【题型】解答题　【知识点】立体几何　【难度】hard
（本题 18 分）已知四棱锥 \(S-ABCD\) 的底面 \(ABCD\) 为平行四边形.

(1) 若 \(AC, BD\) 交于 \(O\)，\(SO \perp\) 平面 \(ABCD\)，\(SA \perp BD\)，判断 \(ABCD\) 是否为菱形，并说明理由；

(2) 在射线 \(SA, SB, SC\) 上有点 \(A_1, B_1, C_1\)（均与 \(S\) 不重合），三棱锥 \(S-ABC\) 和 \(S-A_1B_1C_1\) 的体积分别为 \(V_{S-ABC}\) 和 \(V_{S-A_1B_1C_1}\)，求证：
\[
\frac{V_{S-ABC}}{V_{S-A_1B_1C_1}} = \frac{SA \cdot SB \cdot SC}{SA_1 \cdot SB_1 \cdot SC_1};
\]

(3) 设 \(K\) 为 \(SC\) 中点，过 \(AK\) 的平面分别与棱 \(SB, SD\) 交于点 \(M, N\)，设四棱锥 \(S-AMKN\) 和 \(S-ABCD\) 的体积分别为 \(V_1, V_2\)，求 \(\frac{V_1}{V_2}\) 的最小值.

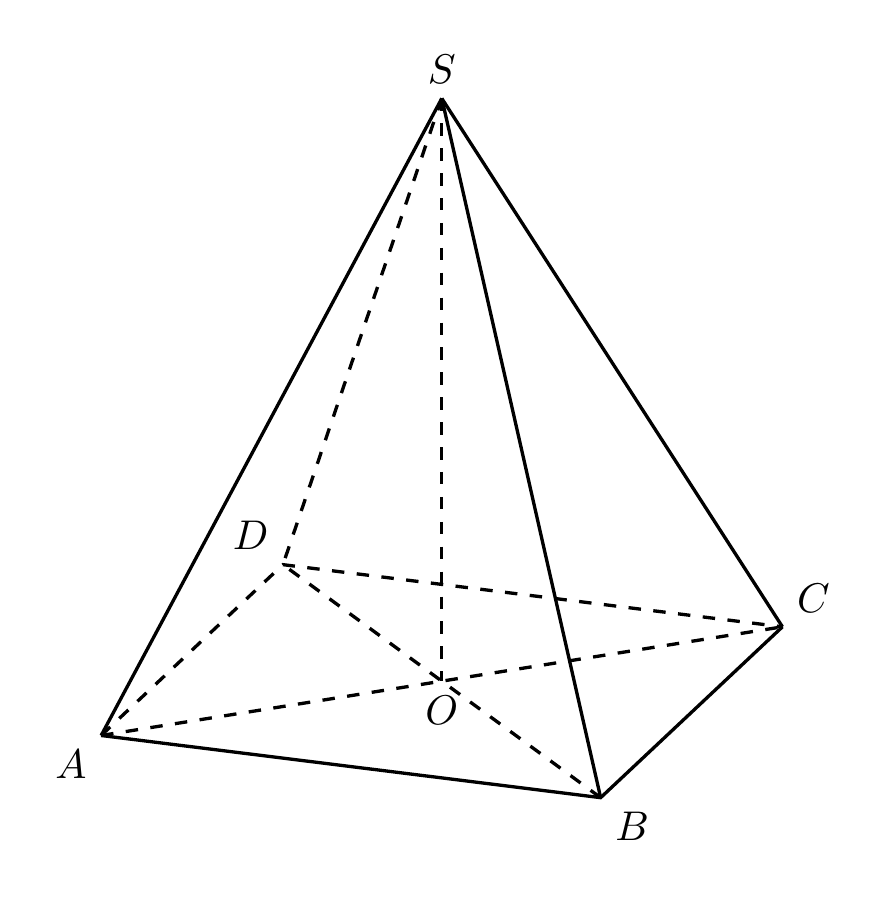
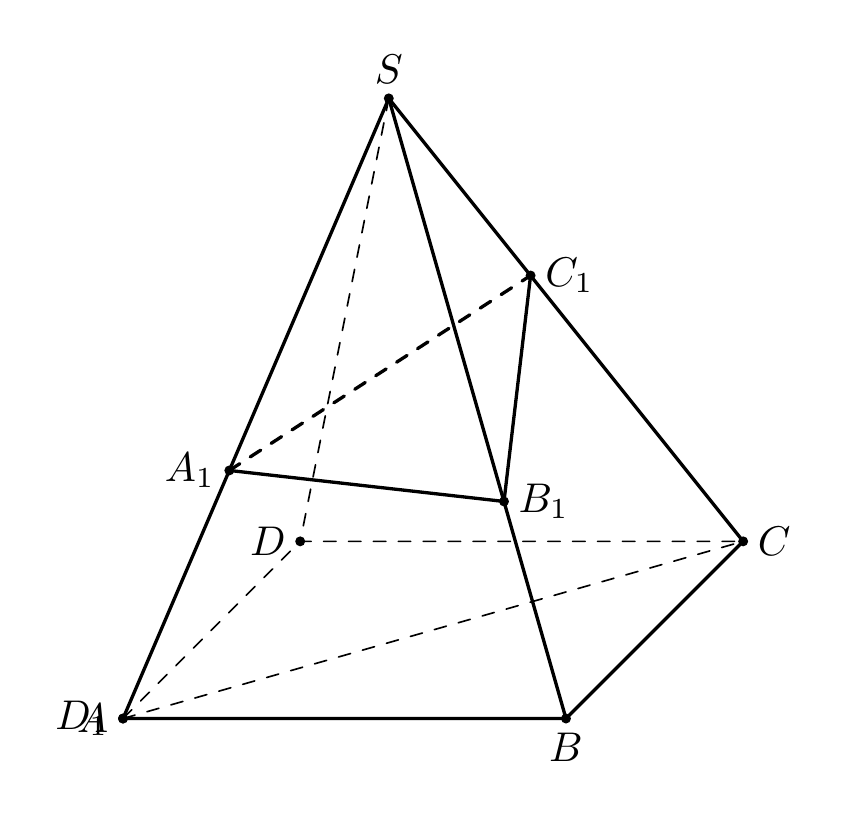
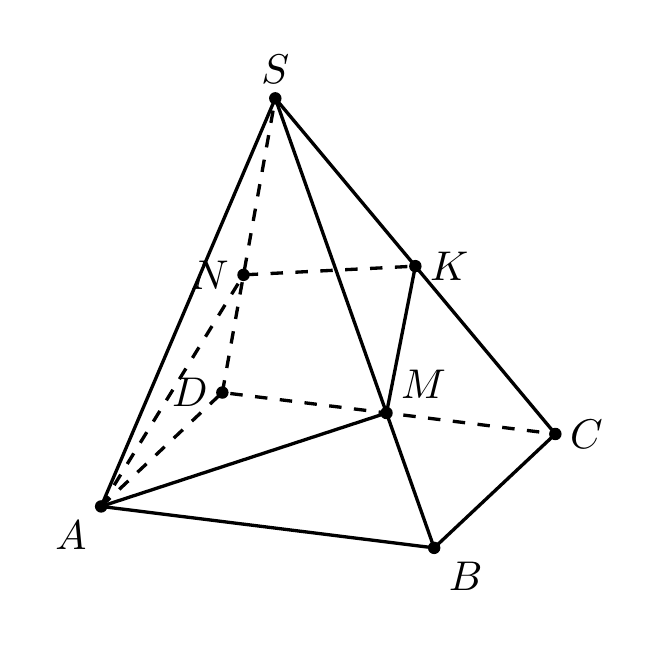
【解答】
【答案】(1) 四边形 \(ABCD\) 为菱形，理由见解析；

(2) 证明见解析；

(3) \(\boldsymbol{\dfrac{1}{3}}\)

【分析】(1) 根据线线垂直可证明 \(BD \perp\) 平面 \(AOS\)，进而可得 \(BD \perp AO\)，即可结合平行四边形求证；

(2) 利用体积公式，结合相似即可求解；

(3) 利用体积公式，结合等体积法即可得 \(\frac{V_1}{V_2} = \frac{1}{4}(\lambda + \mu)\)，进而利用向量的线性运算，根据共面定理可得 \(\frac{1}{\lambda} + \frac{1}{\mu} = 3\)，利用基本不等式即可求解最值.

【详解】(1) 由于 \(SO \perp\) 平面 \(ABCD\)，\(BD \subset\) 平面 \(ABCD\)，故 \(SO \perp BD\)，
又 \(SA \perp BD\)，\(SA \cap SO = S\)，\(SA, SO \subset\) 平面 \(AOS\)，
故 \(BD \perp\) 平面 \(AOS\)，又 \(AO \subset\) 平面 \(AOS\)，故 \(BD \perp AO\)，
因此 \(BD \perp AC\)，结合四边形 \(ABCD\) 为平行四边形，
故四边形 \(ABCD\) 为菱形。

(2) \(\frac{V_{S-ABC}}{V_{S-A_1B_1C_1}} = \frac{V_{C-SAB}}{V_{C_1-SA_1B_1}} = \frac{\frac{1}{3}S_{\triangle SAB} \cdot h_C}{\frac{1}{3}S_{\triangle SA_1B_1} \cdot h_{C_1}} = \frac{\frac{1}{3} \times \frac{1}{2}SA \cdot SB \cdot \sin \angle ASB \cdot h_C}{\frac{1}{3} \times \frac{1}{2}SA_1 \cdot SB_1 \cdot \sin \angle ASB \cdot h_{C_1}} = \frac{SA \cdot SB \cdot h_C}{SA_1 \cdot SB_1 \cdot h_{C_1}}\)，
其中 \(h_{C_1}, h_C\) 分别表示点 \(C_1, C\) 到平面 \(SAB\) 的距离，

根据相似可得 \(\frac{h_C}{h_{C_1}} = \frac{SC}{SC_1}\)，

故 \(\frac{V_{S-ABC}}{V_{S-A_1B_1C_1}} = \frac{SA \cdot SB \cdot h_C}{SA_1 \cdot SB_1 \cdot h_{C_1}} = \frac{SA \cdot SB \cdot SC}{SA_1 \cdot SB_1 \cdot SC_1}\)。

(3) 设 \(\overrightarrow{SM} = \lambda \overrightarrow{SB}\)，\(\overrightarrow{SN} = \mu \overrightarrow{SD}\)，

故 \(S_{\triangle SMK} = \frac{1}{2}SM \cdot SK \cdot \sin \angle BSC = \frac{1}{2}\lambda SB \cdot \frac{1}{2}SC \cdot \sin \angle BSC = \left(\frac{1}{2}\lambda\right)\frac{1}{2}SB \cdot SC \cdot \sin \angle BSC = \frac{1}{2}\lambda S_{\triangle SBC}\)，

同理 \(S_{\triangle SNK} = \frac{1}{2}SN \cdot SK \cdot \sin \angle CSD = \frac{1}{2}\mu SD \cdot \frac{1}{2}SC \cdot \sin \angle CSD = \left(\frac{1}{2}\mu\right)\frac{1}{2}SD \cdot SC \cdot \sin \angle CSD = \frac{1}{2}\mu S_{\triangle SDC}\)，

由于底面 \(ABCD\) 为平行四边形，故 \(V_{S-ACD} = V_{S-ABC}\)，

故 \(\frac{V_1}{V_2} = \frac{V_{S-AMKN}}{V_{S-ABCD}} = \frac{V_{S-AMK} + V_{S-ANK}}{V_{S-ABCD}} = \frac{\frac{1}{2}\lambda V_{S-ABC} + \frac{1}{2}\mu V_{S-ACD}}{V_{S-ABCD}} = \frac{\frac{1}{2}\lambda V_{S-ABC} + \frac{1}{2}\mu V_{S-ACD}}{2V_{S-ABC}} = \frac{\left(\frac{1}{2}\lambda + \frac{1}{2}\mu\right)V_{S-ABC}}{2V_{S-ABC}} = \frac{1}{4}(\lambda + \mu)\)，

\(\overrightarrow{AK} = \frac{1}{2}(\overrightarrow{AS} + \overrightarrow{AC}) = \frac{1}{2}\overrightarrow{AS} + \frac{1}{2}\overrightarrow{AC} = \frac{1}{2}\overrightarrow{AS} + \frac{1}{2}(\overrightarrow{AB} + \overrightarrow{AD}) = \frac{1}{2}\overrightarrow{AB} + \frac{1}{2}\overrightarrow{AD} + \frac{1}{2}\overrightarrow{AS}\)，

\(\overrightarrow{AM} = \overrightarrow{AS} + \overrightarrow{SM} = \overrightarrow{AS} + \lambda \overrightarrow{SB} = \overrightarrow{AS} + \lambda (\overrightarrow{AB} - \overrightarrow{AS}) = (1 - \lambda)\overrightarrow{AS} + \lambda \overrightarrow{AB}\)，

\(\overrightarrow{AN} = \overrightarrow{AS} + \overrightarrow{SN} = \overrightarrow{AS} + \mu \overrightarrow{SD} = \overrightarrow{AS} + \mu (\overrightarrow{AD} - \overrightarrow{AS}) = (1 - \mu)\overrightarrow{AS} + \mu \overrightarrow{AD}\)，

由于 \(\overrightarrow{AK}, \overrightarrow{AM}, \overrightarrow{AN}\) 共面，所以存在 \(a, b \in \mathbb{R}\)，使得 \(\overrightarrow{AK} = a\overrightarrow{AM} + b\overrightarrow{AN}\)，

故 \(\frac{1}{2}\overrightarrow{AB} + \frac{1}{2}\overrightarrow{AD} + \frac{1}{2}\overrightarrow{AS} = a[(1 - \lambda)\overrightarrow{AS} + \lambda \overrightarrow{AB}] + b[(1 - \mu)\overrightarrow{AS} + \mu \overrightarrow{AD}]\)，

\(= a\lambda \overrightarrow{AB} + b\mu \overrightarrow{AD} + [a(1 - \lambda) + b(1 - \mu)]\overrightarrow{AS}\)，